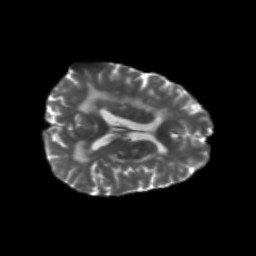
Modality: T2w
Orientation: axial
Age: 62
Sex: female
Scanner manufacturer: siemens
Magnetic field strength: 3 T
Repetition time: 5.25 s
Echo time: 0.08 s